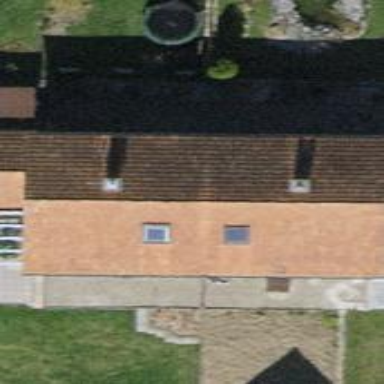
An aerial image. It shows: Semidetached house with gabled roof.